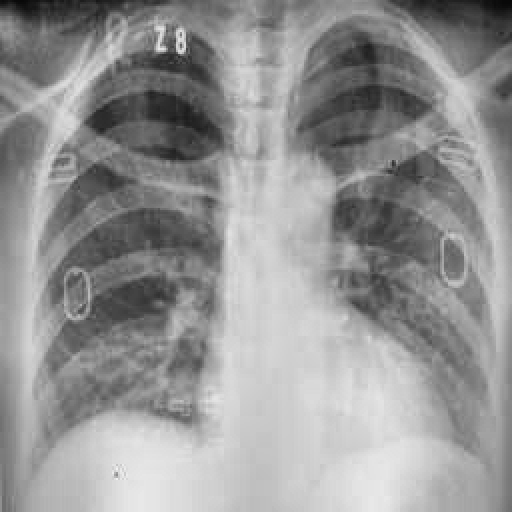
Finding: TUBERCULOSIS